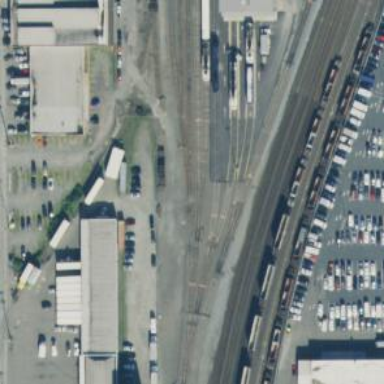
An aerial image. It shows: Abandoned railway yard is depicted.